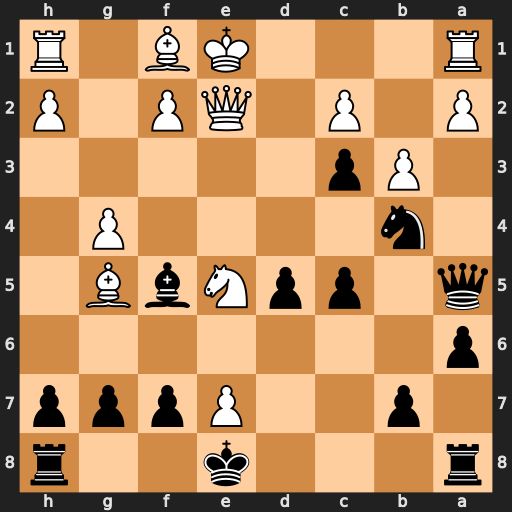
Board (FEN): r3k2r/1p2Pppp/p7/q1ppNbB1/1n4P1/1Pp5/P1P1QP1P/R3KB1R
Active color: b
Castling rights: KQkq
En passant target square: -
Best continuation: Nxc2+ Qxc2 Bxc2